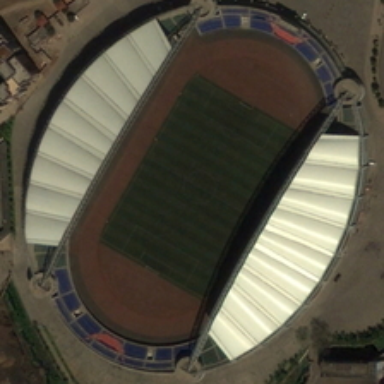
Several buildings are near a stadium .